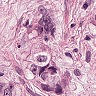
Metastatic tissue present: yes